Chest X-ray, PA view. Patient: 46 years old, sex F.
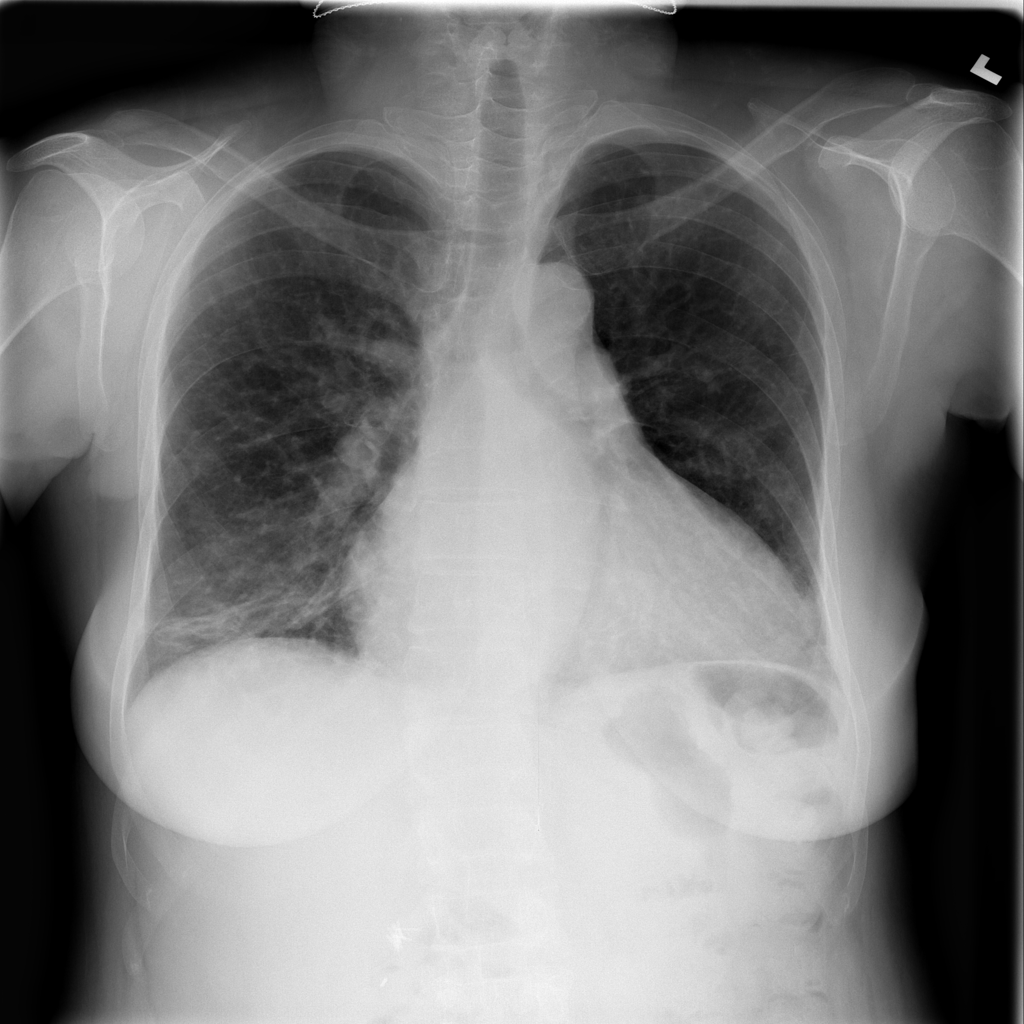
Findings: Cardiomegaly, Effusion